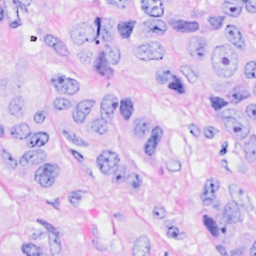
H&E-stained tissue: Breast